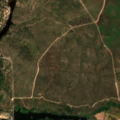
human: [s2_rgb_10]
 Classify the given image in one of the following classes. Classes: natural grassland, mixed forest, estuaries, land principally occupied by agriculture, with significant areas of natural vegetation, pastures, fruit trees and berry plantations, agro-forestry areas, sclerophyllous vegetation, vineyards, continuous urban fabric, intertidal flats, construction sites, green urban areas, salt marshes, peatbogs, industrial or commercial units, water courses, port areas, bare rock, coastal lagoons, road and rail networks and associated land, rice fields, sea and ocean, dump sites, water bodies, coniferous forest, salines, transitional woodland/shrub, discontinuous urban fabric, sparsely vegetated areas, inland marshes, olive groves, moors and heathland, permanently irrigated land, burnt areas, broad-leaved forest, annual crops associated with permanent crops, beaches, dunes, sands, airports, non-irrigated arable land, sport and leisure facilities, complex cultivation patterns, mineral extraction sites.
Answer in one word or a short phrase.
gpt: non-irrigated arable land, permanently irrigated land, broad-leaved forest, transitional woodland/shrub